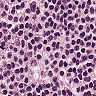
Metastatic tissue present: no